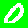
Digit: 0